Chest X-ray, PA view. Patient: 49 years old, sex F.
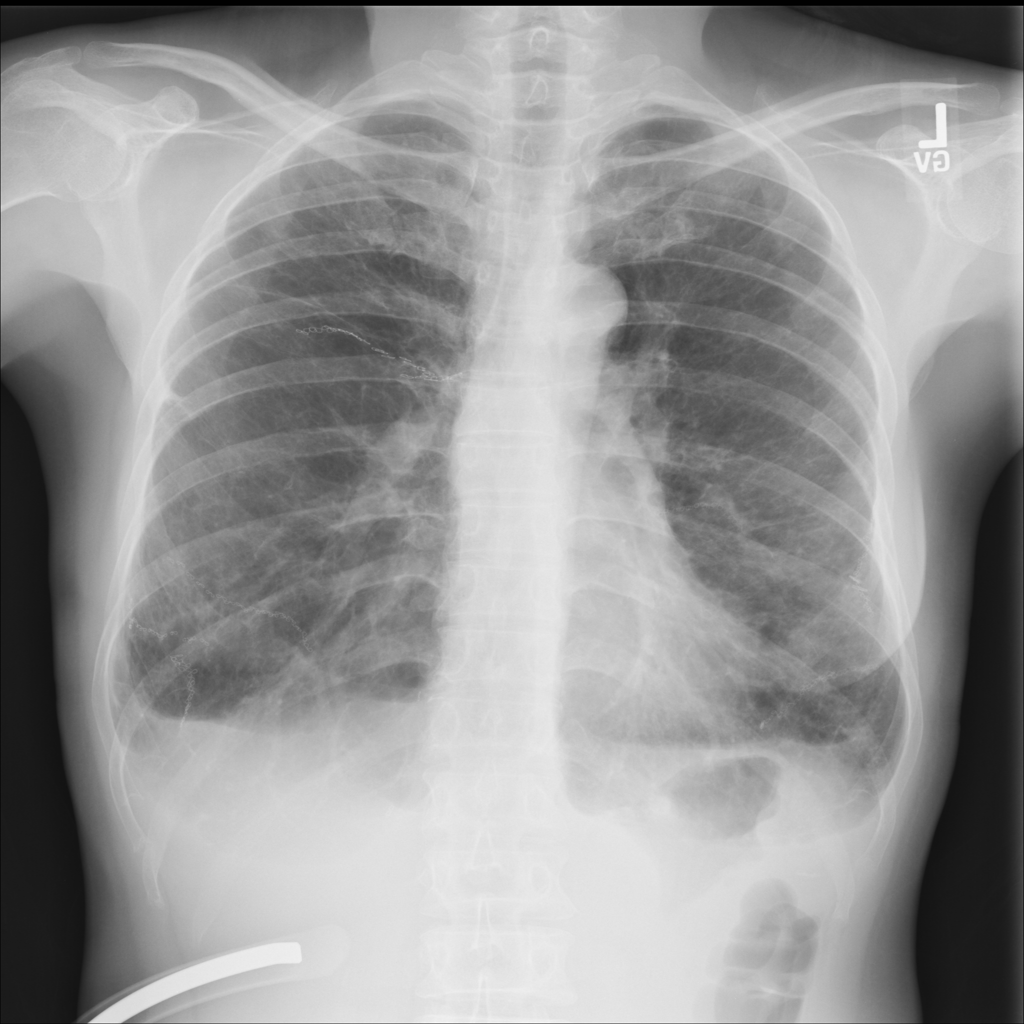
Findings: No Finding